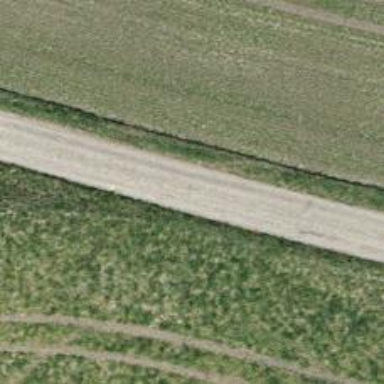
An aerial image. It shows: Unclassified paved road with grade 1 track type.